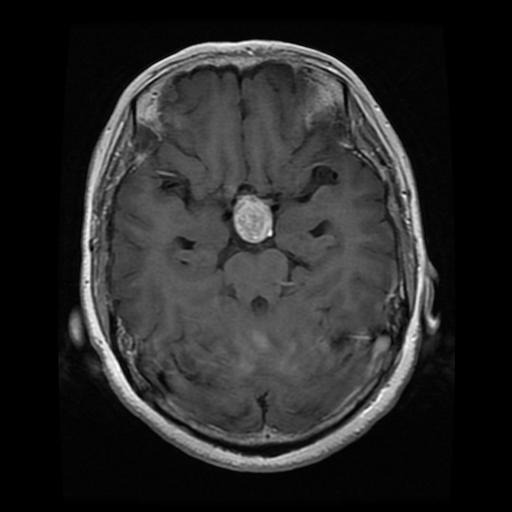
Label: pituitary